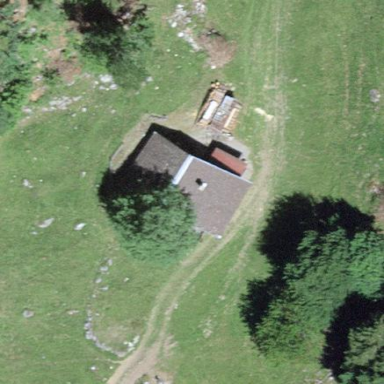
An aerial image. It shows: Rural barn.